Aerial crown-view tile of a tropical tree (Barro Colorado Island, Panama), acquired 20250217:
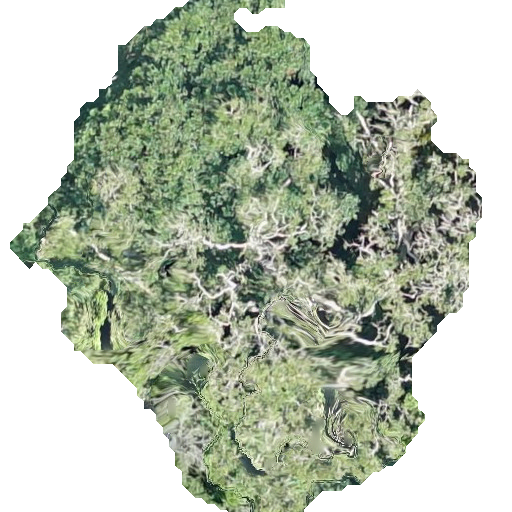
Species: Simarouba amara
GBIF accepted scientific name: Simarouba amara
Crown area: 227.273 m²